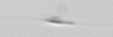
Label: Cylindrotheca_morphotype1